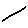
Label: line